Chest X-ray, PA view. Patient: 57 years old, sex M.
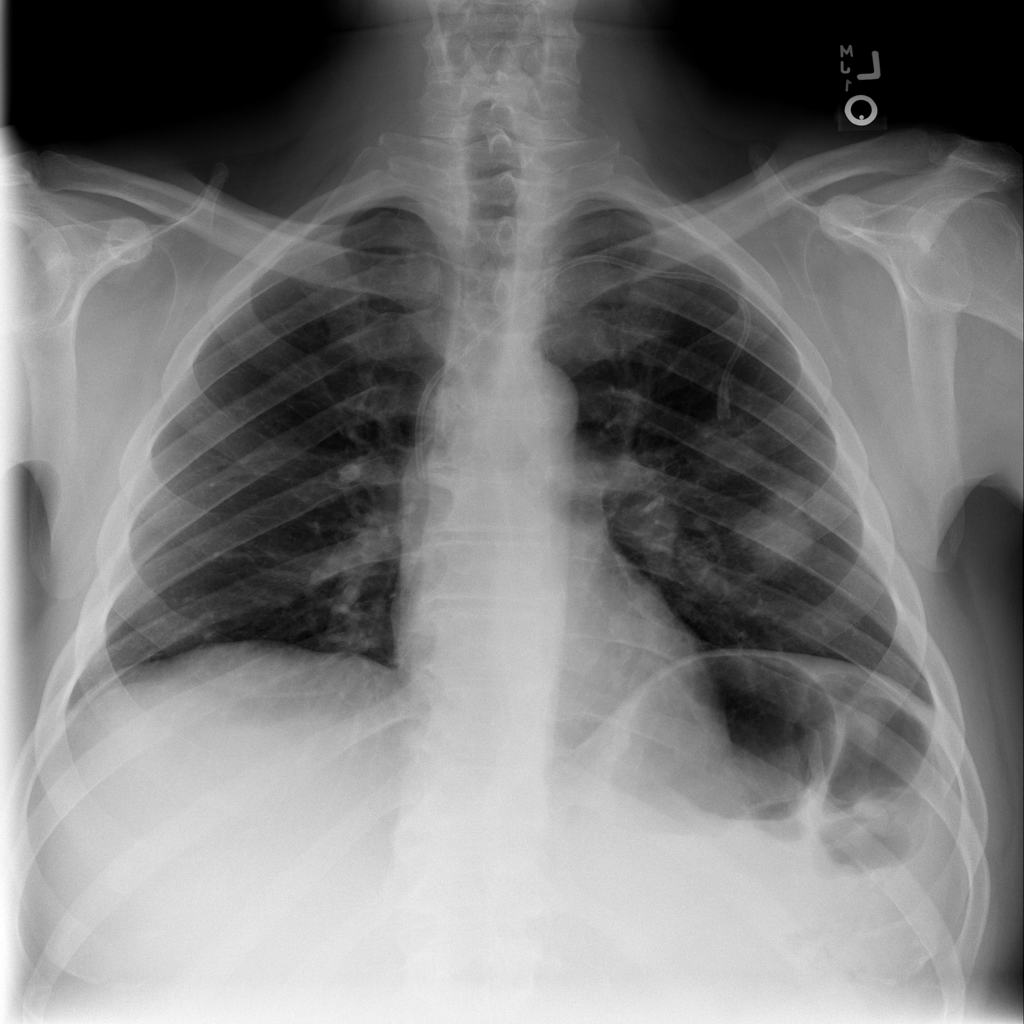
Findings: No Finding